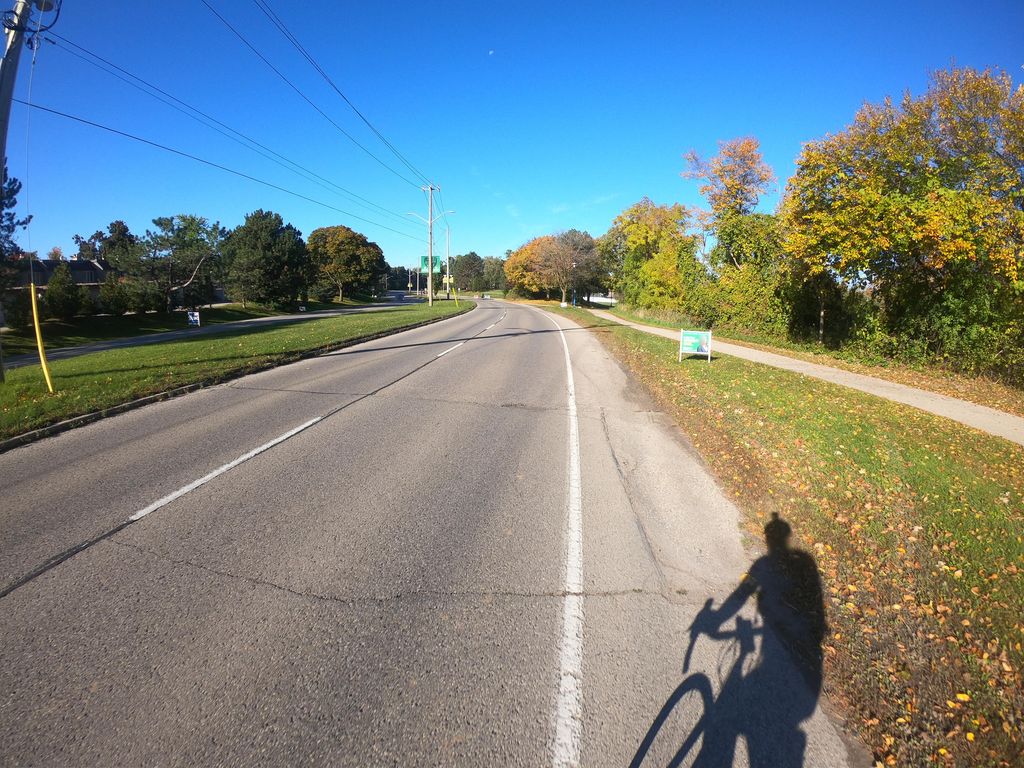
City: kitchener-waterloo